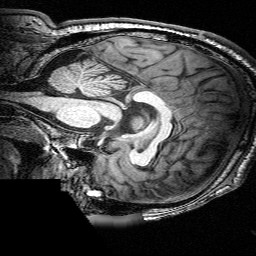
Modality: T1w
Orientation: sagittal
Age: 49
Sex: male
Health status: ill
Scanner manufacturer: siemens
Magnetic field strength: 3 T
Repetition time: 0.0025 s
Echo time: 0.00336 s